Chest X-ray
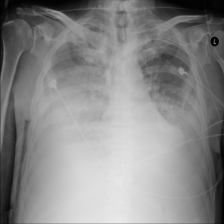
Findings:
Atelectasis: positive
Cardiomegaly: negative
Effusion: positive
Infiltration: positive
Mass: negative
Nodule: negative
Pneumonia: negative
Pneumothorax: negative
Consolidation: negative
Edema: negative
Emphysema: negative
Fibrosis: negative
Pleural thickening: negative
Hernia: negative